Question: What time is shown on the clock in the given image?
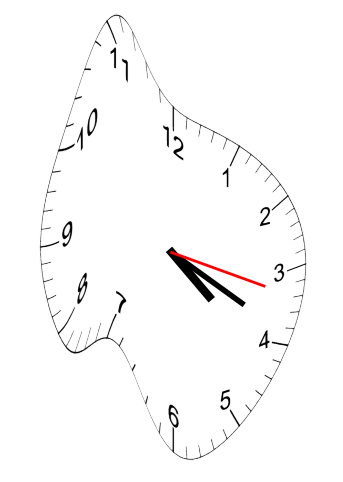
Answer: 04:19:17